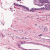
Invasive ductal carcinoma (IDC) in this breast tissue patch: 0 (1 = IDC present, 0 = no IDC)